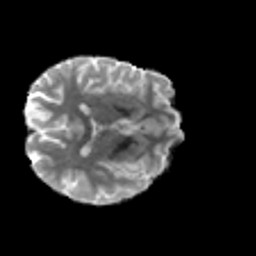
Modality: MD
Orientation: axial
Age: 47
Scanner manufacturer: philips
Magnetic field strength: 3 T
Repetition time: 8.6 s
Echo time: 0.127 s